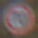
Verkehrszeichen: Geschwindigkeit70
Umgebung: Outdoor, Nature
Tageszeit: MorningAfternoon
Wetter: Overcast
Licht: Natural
Jahreszeit: Autumn
Kontrast: LowContrast